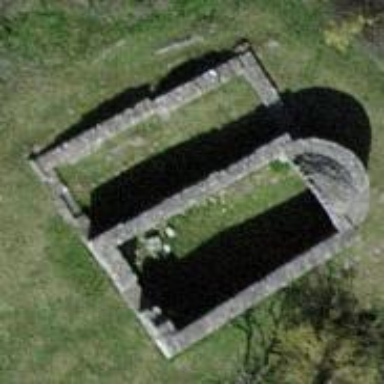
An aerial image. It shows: Historic chapel in ruins.